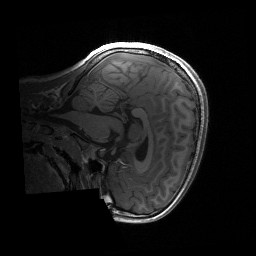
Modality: T1w
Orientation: sagittal
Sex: male
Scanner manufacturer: siemens
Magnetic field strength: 3 T
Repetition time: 1.9 s
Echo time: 0.00243 s